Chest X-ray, PA view. Patient: 50 years old, sex F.
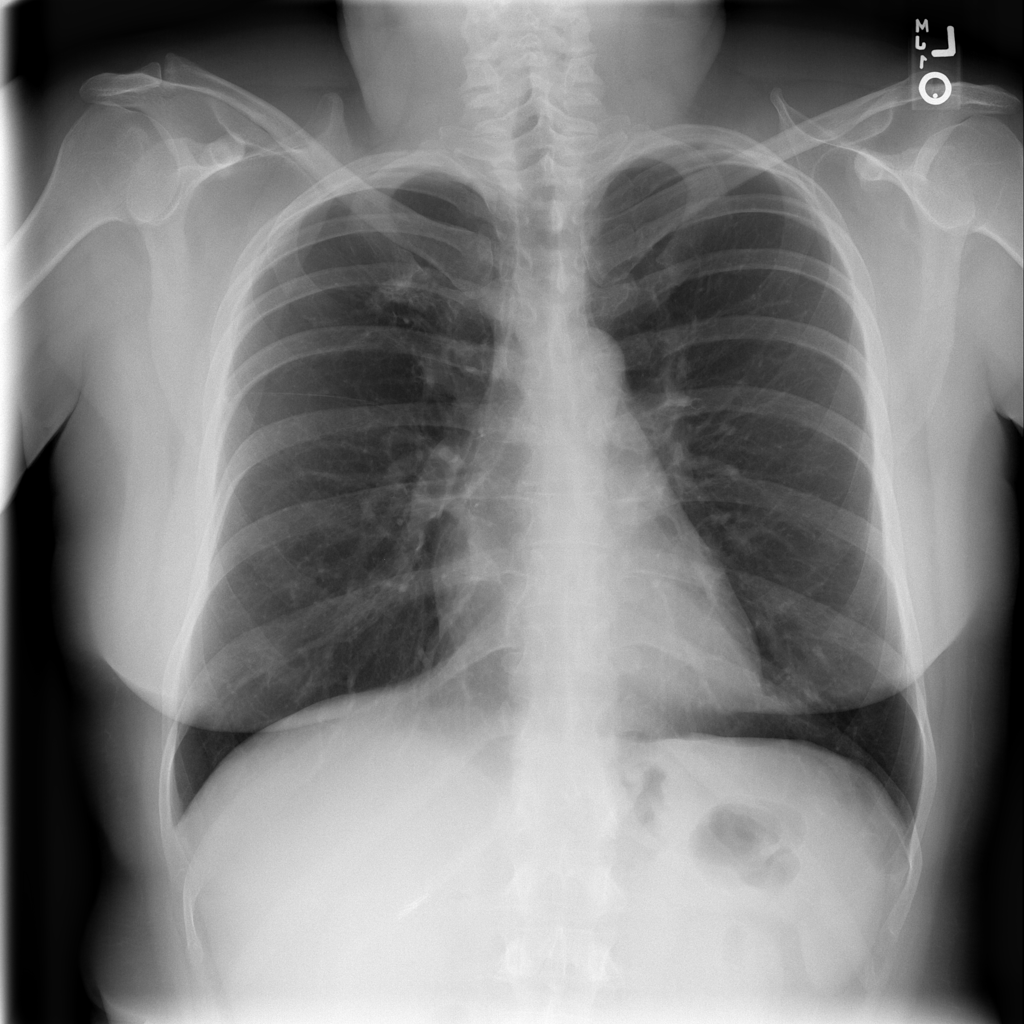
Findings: No Finding